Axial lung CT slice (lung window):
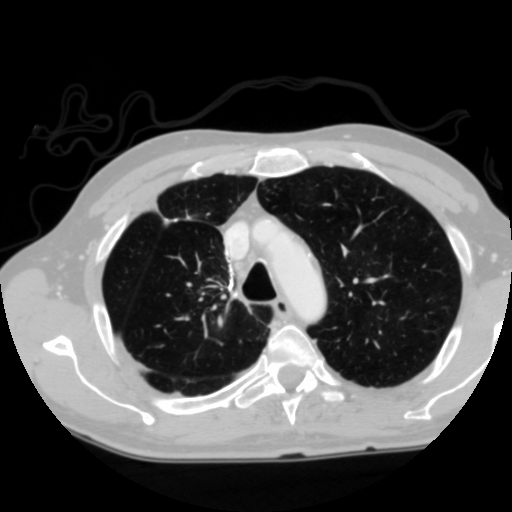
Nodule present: no